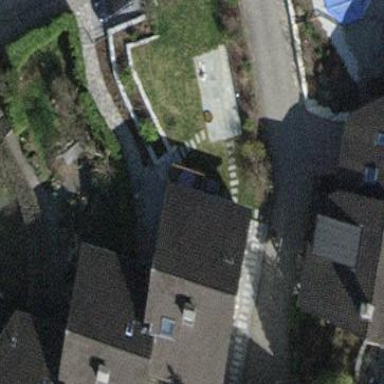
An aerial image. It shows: Simple house.